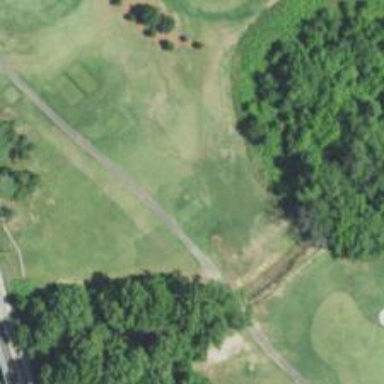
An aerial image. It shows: Service road designated as golf cart path.